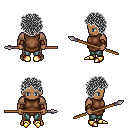
a pixel art fantasy rpg character, male body template, human, dark skin, brown tunic, teal pants, gray curly afro hairstyle, leather bracers, gold boots, spear, four views (front, back, left, right), 2x2 character sprite sheet, small pixel art, hard edges, no anti-aliasing